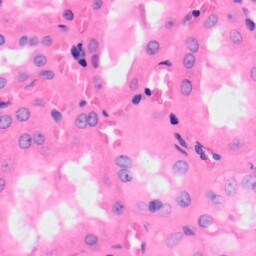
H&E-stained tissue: Kidney